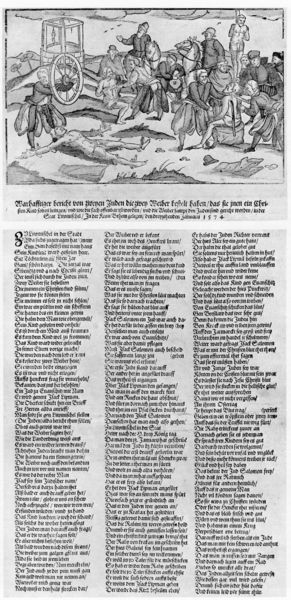
Titel: Warhaftiger bericht von zweyen Juden
Standort: Zürich.
Institution: Wickiana
Schlagwörter: gruppe, himmel, mann, nackt, weiß, wolken, frauen, menschen, frau, grau, hut, kleider, männer, schwarz, szene, zeichnung, gras, wiese, wolke, hochformat, leute, malerei, masse, versammlung, alt, hose, geschichte, henker, hinrichtung, leiche, mensch, tod, tot, toter, bild, hügel, drei, blatt, brunnen, pferd, reiter, holzschnitt, schrift, liegen, grafik, graphik, spalten, kutsche, hocker, rad, wagen, krieg, schlacht, inschrift, hängen, buch, druck, stich, kupfer, seite, illustration, text, verbrecher, zeitung, überfall, buchstaben, soldat, verletzte, überschrift, worte, buchdruck, buchseite, leben, kreuzigung, qual, beherrschung, gedicht, heiliger, zeilen, käfig, aufhängen, heilig, verwundete, bildunterschrift, altdeutsch, beschreibung, hexen, latein, prozess, urteil, juden, erzählung, buchmalerei, folter, marter, spalte, artikel, majuskel, galgen, seriendruck, kolumnen, geißelung, sprache, rädern, reim, illustrazion, verurteilt, dreispaltig, henken, geschcikte, drangsal, martyyrium, chschrift